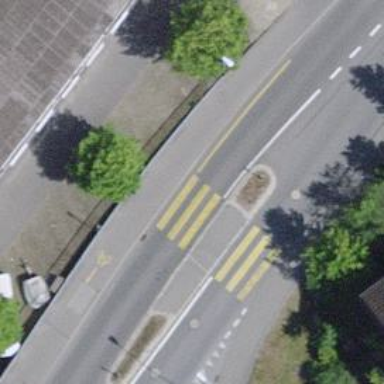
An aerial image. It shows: Kerb barrier.